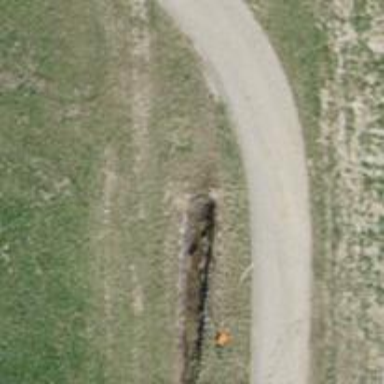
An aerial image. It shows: Tunnel.